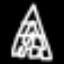
Label: The Eiffel Tower